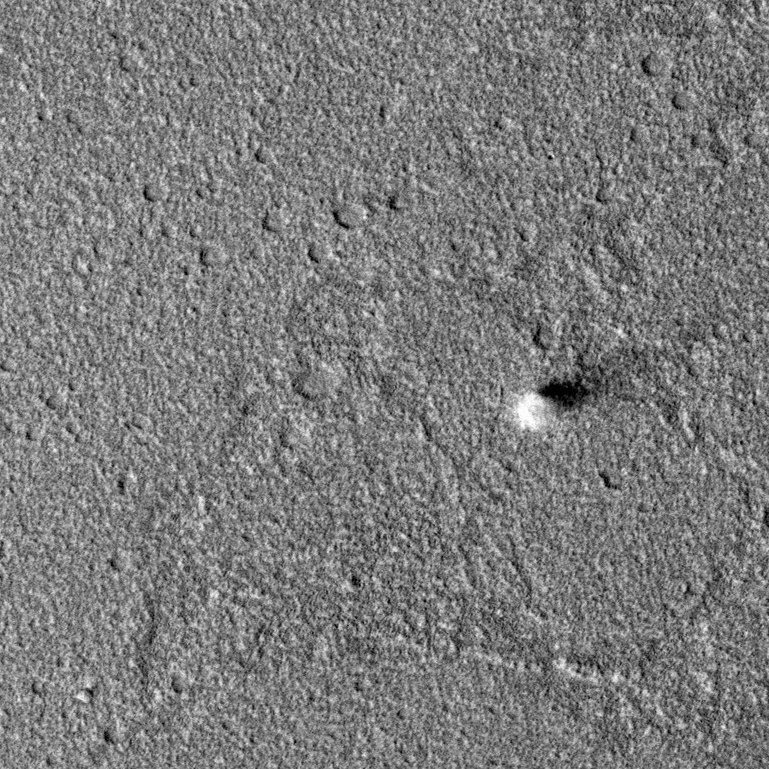
Label: dustdevil